Aerial crown-view tile of a tropical tree (Barro Colorado Island, Panama), acquired 20241112:
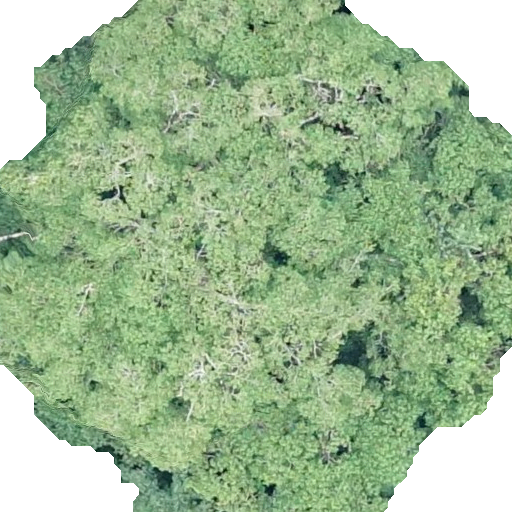
Species: Hura crepitans
GBIF accepted scientific name: Hura crepitans
Crown area: 388.292 m²